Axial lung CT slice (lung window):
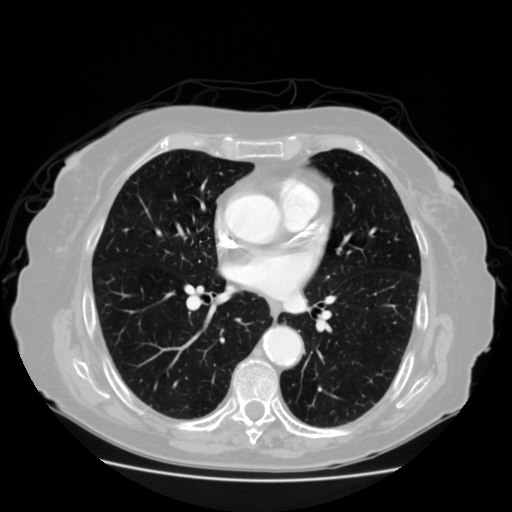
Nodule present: no